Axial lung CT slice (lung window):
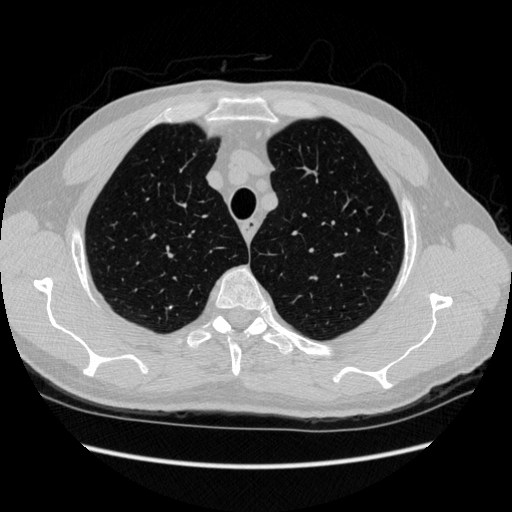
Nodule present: no